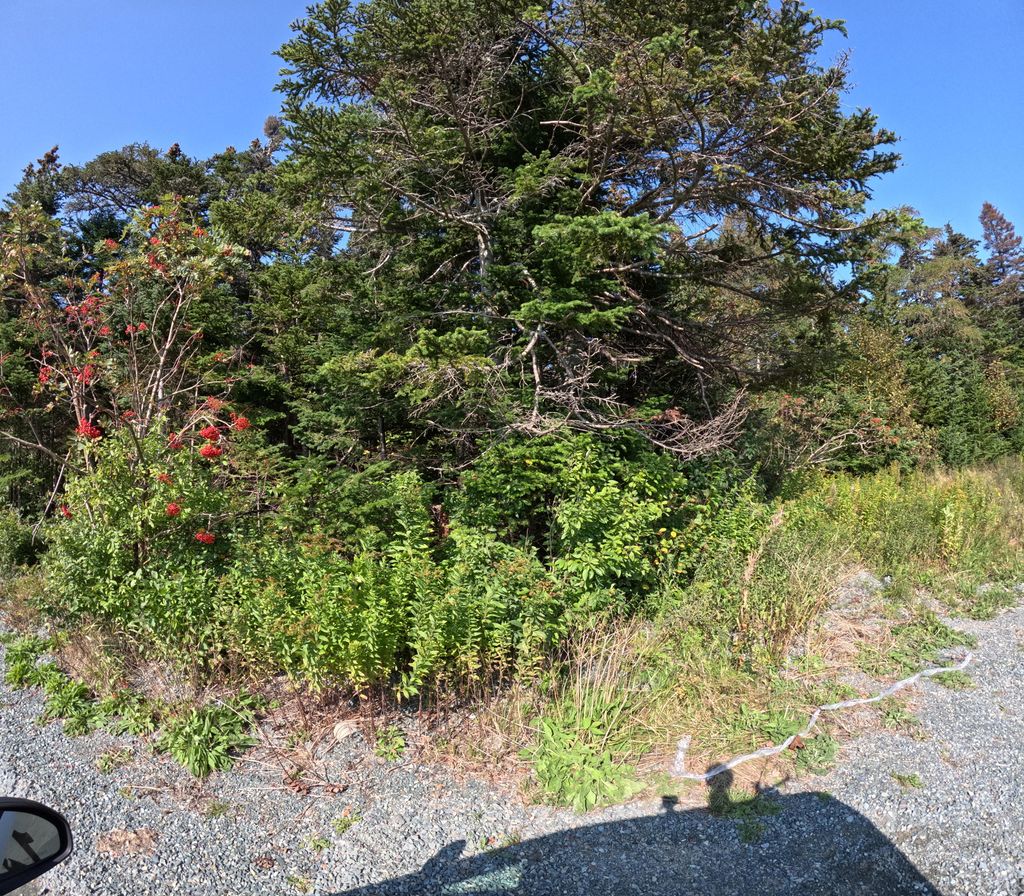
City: st_johns